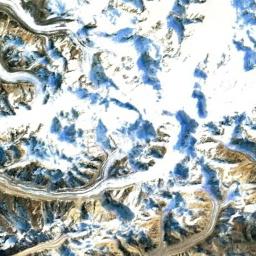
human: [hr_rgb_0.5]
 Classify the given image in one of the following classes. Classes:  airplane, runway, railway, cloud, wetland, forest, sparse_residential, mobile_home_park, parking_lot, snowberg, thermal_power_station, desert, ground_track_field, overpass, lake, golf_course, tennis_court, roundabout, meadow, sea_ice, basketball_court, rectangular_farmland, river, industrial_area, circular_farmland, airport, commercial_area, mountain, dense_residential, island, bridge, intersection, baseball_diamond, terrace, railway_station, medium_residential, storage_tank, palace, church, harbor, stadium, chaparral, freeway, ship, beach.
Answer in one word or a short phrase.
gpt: snowberg